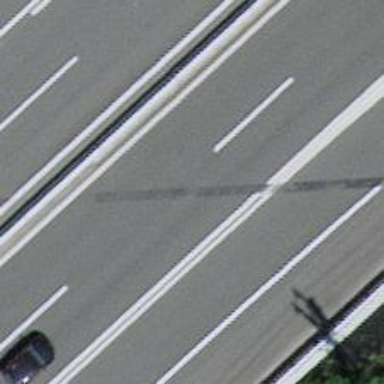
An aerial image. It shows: Motorway bridge with asphalt surface.